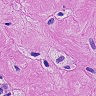
Metastatic tissue present: yes